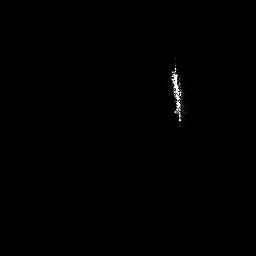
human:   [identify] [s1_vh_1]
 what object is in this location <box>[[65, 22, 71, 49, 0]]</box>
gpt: <ref>1 medium ship at the center</ref>